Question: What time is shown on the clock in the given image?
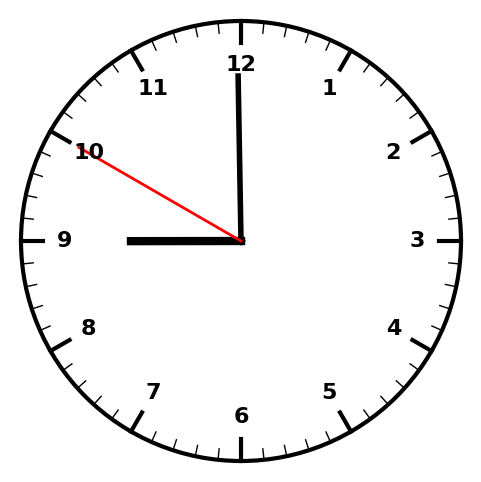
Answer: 08:59:50